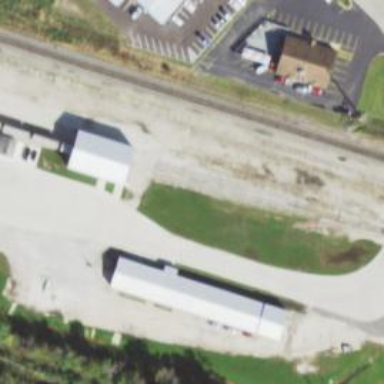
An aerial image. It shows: Railway spur service.